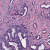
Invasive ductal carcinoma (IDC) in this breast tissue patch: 1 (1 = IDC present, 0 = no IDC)